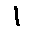
Label: 1